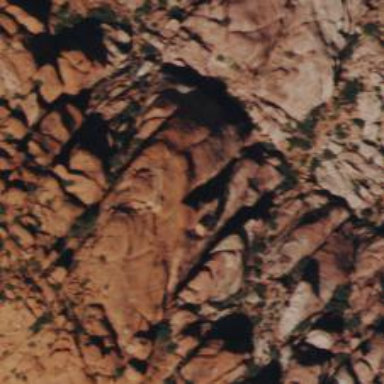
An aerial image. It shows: Crag climbing spot located at natural cliff.